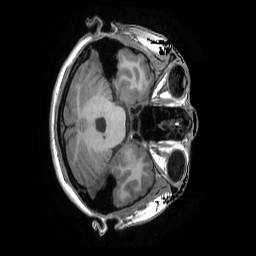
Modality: T1w
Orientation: axial
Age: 28
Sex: female
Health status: healthy
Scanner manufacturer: ge